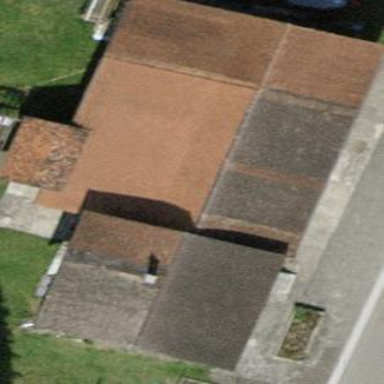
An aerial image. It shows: Farm building with gabled roof.